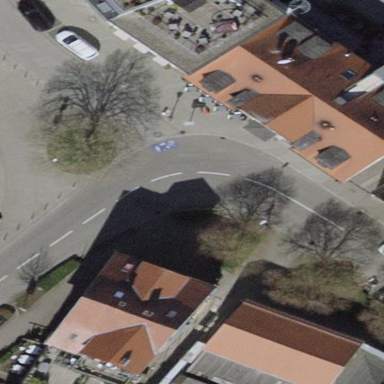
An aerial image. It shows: Hotel building.